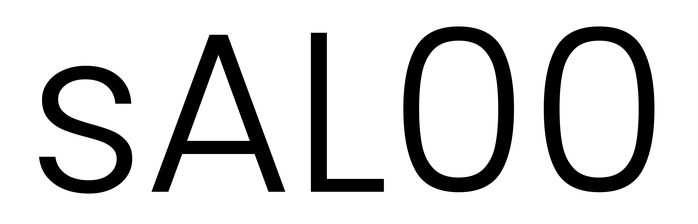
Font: Poppins-Light